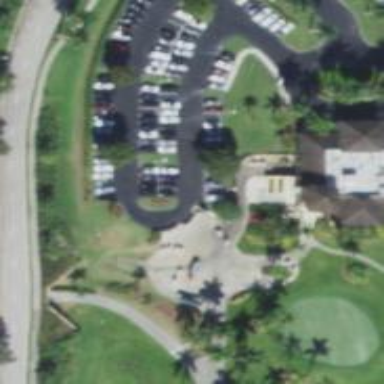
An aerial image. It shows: High-quality path used as golf course track.